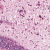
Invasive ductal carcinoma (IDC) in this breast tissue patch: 0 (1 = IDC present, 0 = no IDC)